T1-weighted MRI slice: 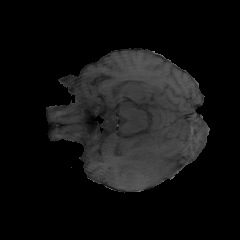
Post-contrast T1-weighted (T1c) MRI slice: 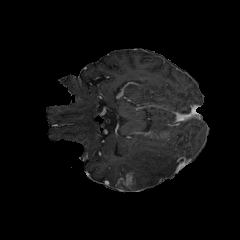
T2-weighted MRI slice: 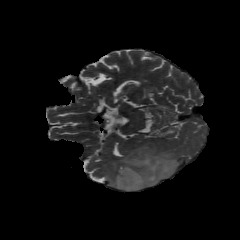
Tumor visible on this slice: yes